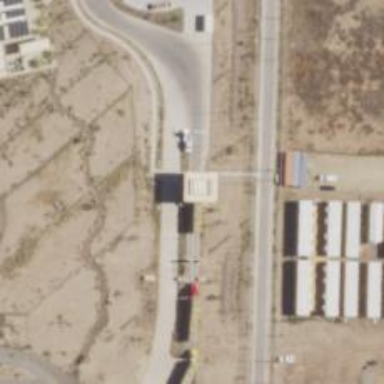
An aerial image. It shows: Border control barrier.